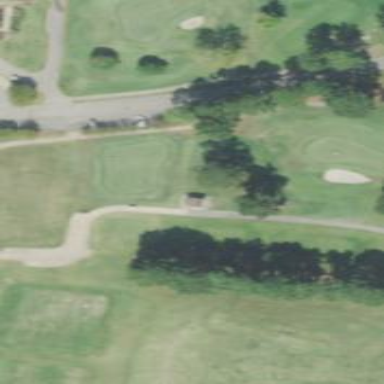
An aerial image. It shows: Grassy area designated as golf fairway.